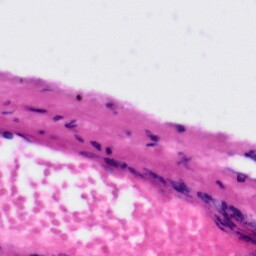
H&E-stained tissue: Tonsil